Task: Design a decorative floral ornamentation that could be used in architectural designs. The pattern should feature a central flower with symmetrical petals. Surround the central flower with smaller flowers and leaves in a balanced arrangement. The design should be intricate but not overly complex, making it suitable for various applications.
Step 954:
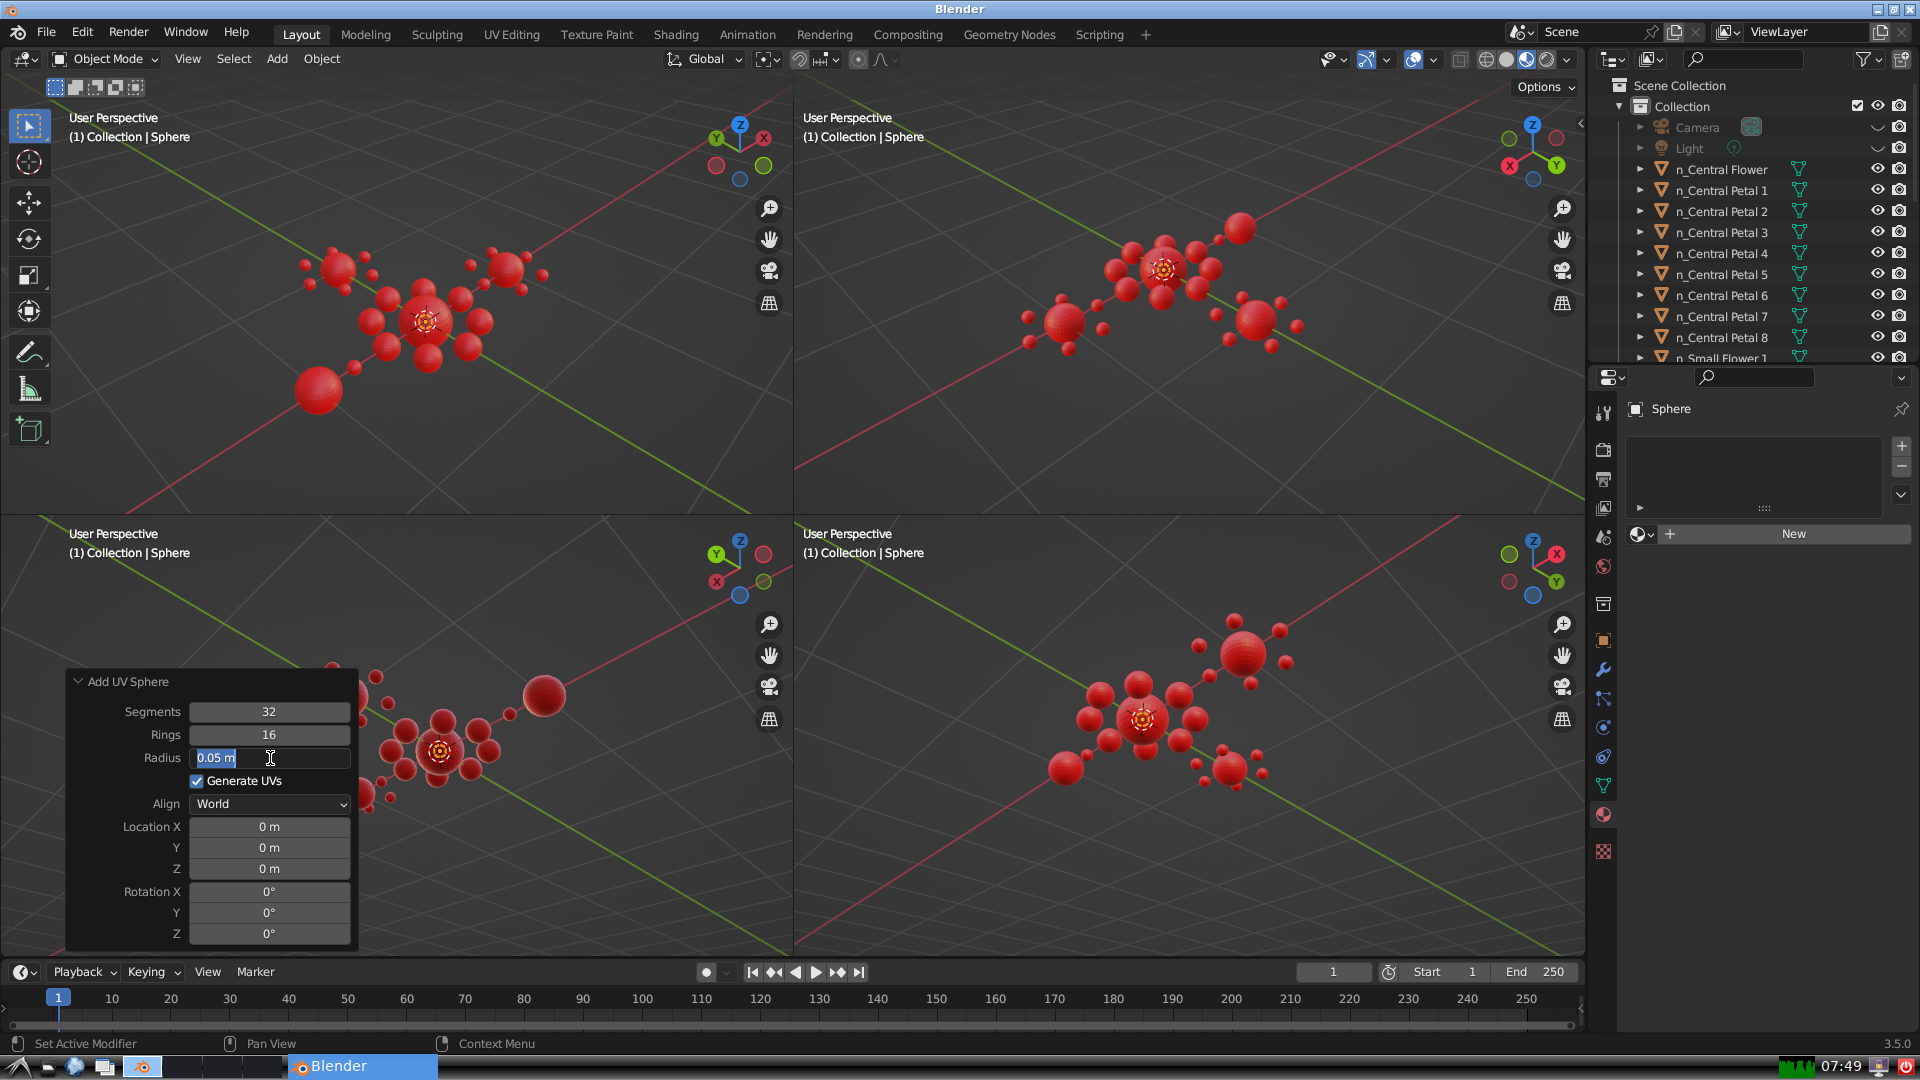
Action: input_text: 0.05